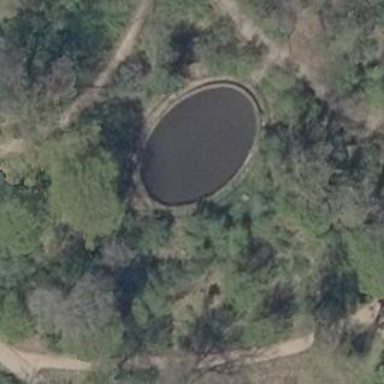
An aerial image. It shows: Pond with natural water.